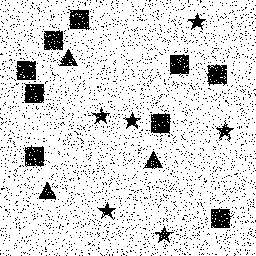
Squares: 9
Triangles: 3
Stars: 6
Total shapes: 18